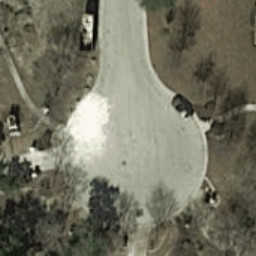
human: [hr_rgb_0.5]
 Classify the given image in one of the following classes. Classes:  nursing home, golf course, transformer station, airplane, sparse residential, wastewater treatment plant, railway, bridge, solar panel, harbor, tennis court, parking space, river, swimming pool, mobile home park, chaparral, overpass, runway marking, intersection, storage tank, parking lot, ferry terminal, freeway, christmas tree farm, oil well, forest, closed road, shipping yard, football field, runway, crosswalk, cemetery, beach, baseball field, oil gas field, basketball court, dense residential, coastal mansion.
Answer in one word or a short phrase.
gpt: closed road